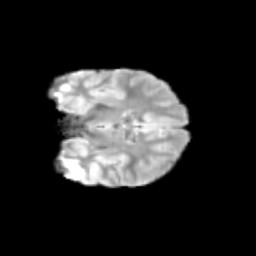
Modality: T2w
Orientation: coronal
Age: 11
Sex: male
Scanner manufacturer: siemens
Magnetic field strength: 3 T
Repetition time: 3.8 s
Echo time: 0.07 s